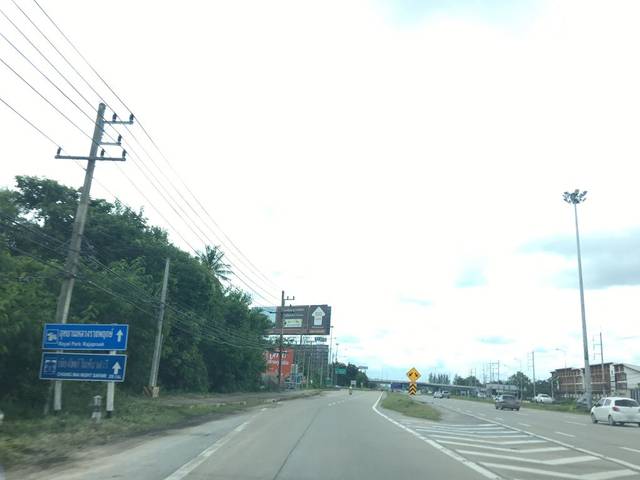
Region: Thailand
Coordinates: 18.757, 99.031